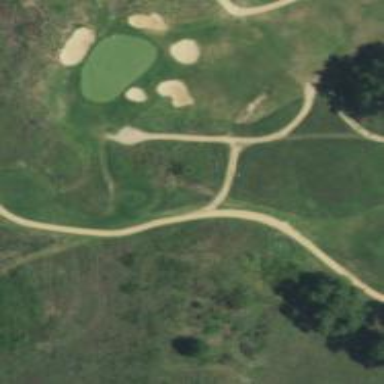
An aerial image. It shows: Path for golf carts.